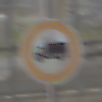
Verkehrszeichen: VerbotFuerKraftfahrzeugeUeberDreiKommaFuenfTonnen
Umgebung: Roofed, Special
Tageszeit: Midday
Wetter: Overcast
Licht: Natural
Jahreszeit: NotSpecified
Kontrast: LowContrast